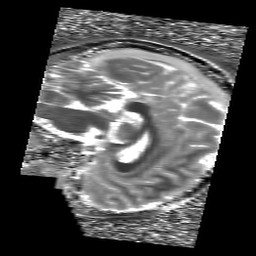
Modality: T1map
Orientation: sagittal
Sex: female
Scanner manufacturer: siemens
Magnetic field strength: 3 T
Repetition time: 5 s
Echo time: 0.00355 s